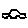
Label: car